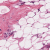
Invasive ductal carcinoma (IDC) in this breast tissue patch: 0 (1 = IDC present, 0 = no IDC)